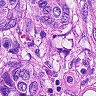
Metastatic tissue present: yes